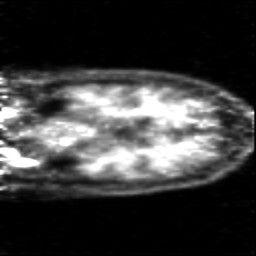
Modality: PET
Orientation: coronal
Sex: male
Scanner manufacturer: siemens